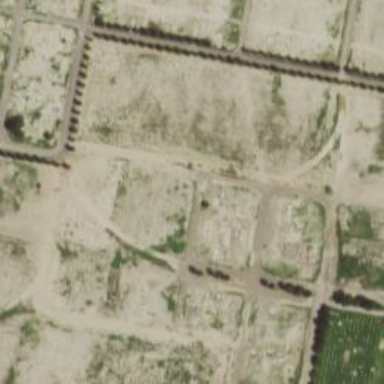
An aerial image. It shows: Cemetery.